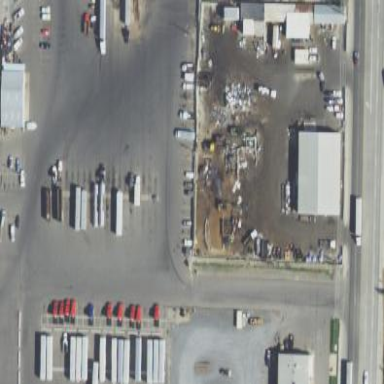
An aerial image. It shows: Recycling center.